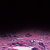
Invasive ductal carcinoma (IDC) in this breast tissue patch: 0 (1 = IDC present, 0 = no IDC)